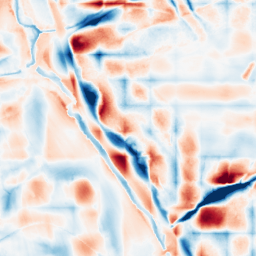
Category: wavelet
Decomposition family: wavelet_biorthogonal
Decomposition parameters: wavelet: bior2.4
level: 5
Upsampling method: cubic_mitchell
Upsampling parameters: scale: 4
Upsampling scale: 4